Aerial crown-view tile of a tropical tree (Barro Colorado Island, Panama), acquired 20250512:
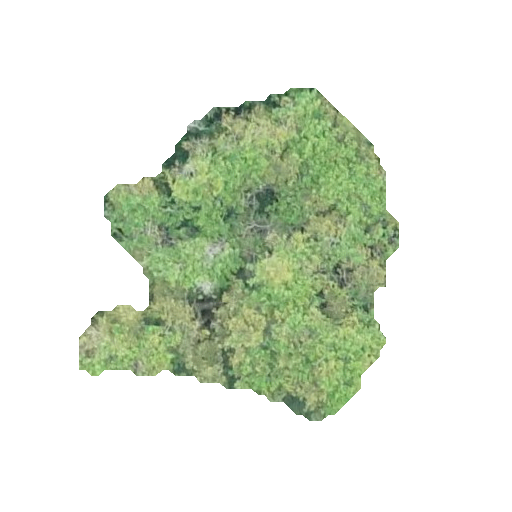
Species: Guapira myrtiflora
GBIF accepted scientific name: Guapira myrtiflora
Crown area: 103.234 m²